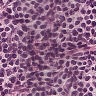
Metastatic tissue present: no